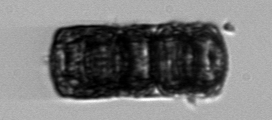
Label: Paralia_sulcata